Interaction volume radius: 5 \u00c5
Interaction volume height: 25 \u00c5
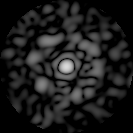
Disorder parameter: 0.8361